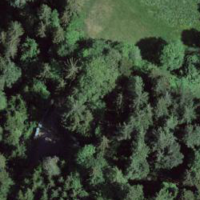
EUNIS habitat code: 43
Species observed at this site:
Petasites albus